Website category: sports
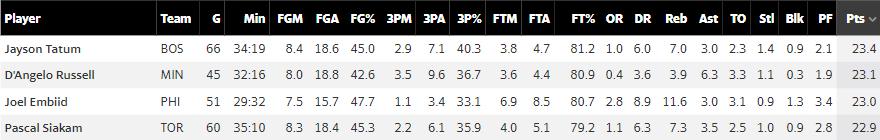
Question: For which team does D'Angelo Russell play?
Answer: MIN

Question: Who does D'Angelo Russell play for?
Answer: MIN

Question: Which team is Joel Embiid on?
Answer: PHI

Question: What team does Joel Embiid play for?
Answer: PHI

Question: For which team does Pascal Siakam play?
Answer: TOR

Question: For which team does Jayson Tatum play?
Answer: BOS

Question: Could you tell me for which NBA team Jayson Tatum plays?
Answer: BOS

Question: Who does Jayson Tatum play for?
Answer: BOS

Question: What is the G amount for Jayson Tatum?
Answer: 66

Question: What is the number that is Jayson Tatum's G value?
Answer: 66

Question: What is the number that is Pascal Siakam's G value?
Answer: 60

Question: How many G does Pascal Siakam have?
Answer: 60

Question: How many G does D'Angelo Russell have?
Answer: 45

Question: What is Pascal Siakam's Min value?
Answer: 35:10

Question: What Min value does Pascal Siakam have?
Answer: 35:10

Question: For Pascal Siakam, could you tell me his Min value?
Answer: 35:10

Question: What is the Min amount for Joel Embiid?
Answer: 29:32

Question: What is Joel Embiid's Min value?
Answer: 29:32

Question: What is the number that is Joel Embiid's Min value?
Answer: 29:32

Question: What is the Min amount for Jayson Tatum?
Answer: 34:19

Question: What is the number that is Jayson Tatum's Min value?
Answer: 34:19

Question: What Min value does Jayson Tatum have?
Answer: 34:19

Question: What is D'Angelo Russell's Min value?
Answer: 32:16

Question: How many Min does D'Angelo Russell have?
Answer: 32:16

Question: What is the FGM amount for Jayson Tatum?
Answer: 8.4

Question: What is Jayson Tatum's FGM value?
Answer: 8.4

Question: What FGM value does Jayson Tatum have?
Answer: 8.4

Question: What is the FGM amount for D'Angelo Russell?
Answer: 8.0

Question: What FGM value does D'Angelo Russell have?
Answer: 8.0

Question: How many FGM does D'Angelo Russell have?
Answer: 8.0

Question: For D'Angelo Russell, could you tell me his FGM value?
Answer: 8.0

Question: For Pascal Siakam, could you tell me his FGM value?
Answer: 8.3

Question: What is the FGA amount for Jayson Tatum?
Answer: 18.6

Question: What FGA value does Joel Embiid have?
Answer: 15.7

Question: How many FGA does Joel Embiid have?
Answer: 15.7

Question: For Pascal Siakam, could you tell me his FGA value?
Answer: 18.4

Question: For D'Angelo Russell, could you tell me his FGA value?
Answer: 18.8

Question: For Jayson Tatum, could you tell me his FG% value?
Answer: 45.0

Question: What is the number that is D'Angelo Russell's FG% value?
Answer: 42.6

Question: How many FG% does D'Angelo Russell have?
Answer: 42.6

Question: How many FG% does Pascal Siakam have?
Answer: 45.3

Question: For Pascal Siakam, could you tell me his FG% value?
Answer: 45.3

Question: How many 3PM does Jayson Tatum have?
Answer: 2.9

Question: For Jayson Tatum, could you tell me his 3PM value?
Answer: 2.9

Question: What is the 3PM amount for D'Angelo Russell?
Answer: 3.5

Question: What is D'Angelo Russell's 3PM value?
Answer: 3.5

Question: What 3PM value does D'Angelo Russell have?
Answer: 3.5

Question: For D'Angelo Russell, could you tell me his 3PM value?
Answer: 3.5

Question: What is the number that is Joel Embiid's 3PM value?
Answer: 1.1

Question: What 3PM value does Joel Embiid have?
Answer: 1.1

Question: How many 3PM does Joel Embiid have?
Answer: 1.1

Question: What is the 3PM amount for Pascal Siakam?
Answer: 2.2

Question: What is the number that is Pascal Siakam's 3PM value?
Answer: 2.2

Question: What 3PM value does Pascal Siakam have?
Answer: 2.2

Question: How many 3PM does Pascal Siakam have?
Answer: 2.2

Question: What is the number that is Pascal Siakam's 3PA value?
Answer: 6.1

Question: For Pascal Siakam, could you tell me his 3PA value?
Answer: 6.1

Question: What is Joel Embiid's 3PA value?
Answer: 3.4

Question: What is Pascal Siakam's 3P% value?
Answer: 35.9

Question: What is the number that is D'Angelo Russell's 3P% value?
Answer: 36.7

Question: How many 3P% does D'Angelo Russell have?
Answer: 36.7

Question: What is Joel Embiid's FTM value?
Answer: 6.9

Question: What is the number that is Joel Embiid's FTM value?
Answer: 6.9

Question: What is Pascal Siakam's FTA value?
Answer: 5.1